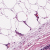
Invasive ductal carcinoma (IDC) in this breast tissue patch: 1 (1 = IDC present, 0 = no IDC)